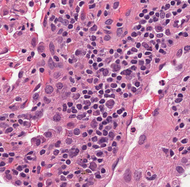
Tumor epithelial tissue: yes
Tumor-associated stroma tissue: yes
Normal tissue: no